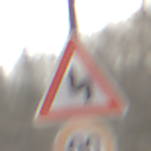
Verkehrszeichen: DoppelkurveZunaechstLinks
Zusatzzeichen unten: Geschwindigkeit90
Umgebung: Outdoor, Nature
Tageszeit: MorningAfternoon
Wetter: PartlyCloudy
Licht: Natural
Jahreszeit: Winter
Kontrast: MediumContrast